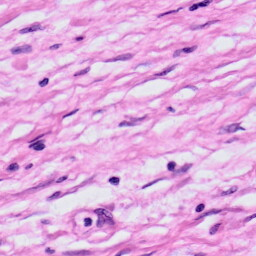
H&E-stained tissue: Skin